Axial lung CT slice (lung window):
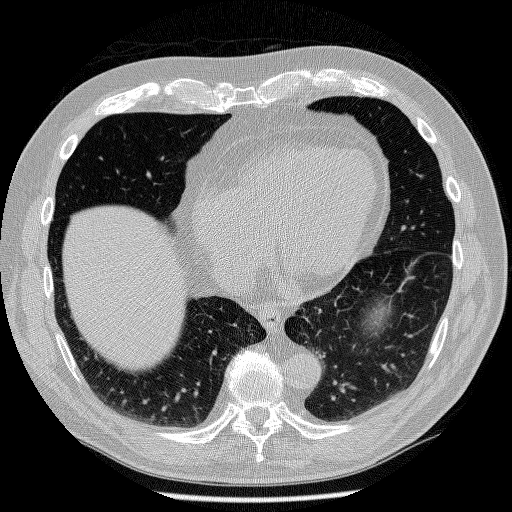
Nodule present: yes
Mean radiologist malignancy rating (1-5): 2.75